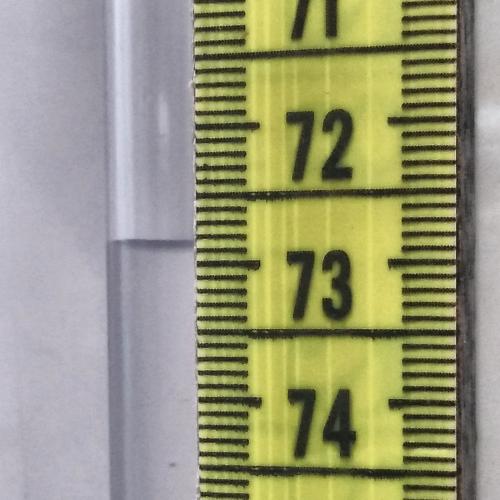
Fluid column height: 72.8 cm